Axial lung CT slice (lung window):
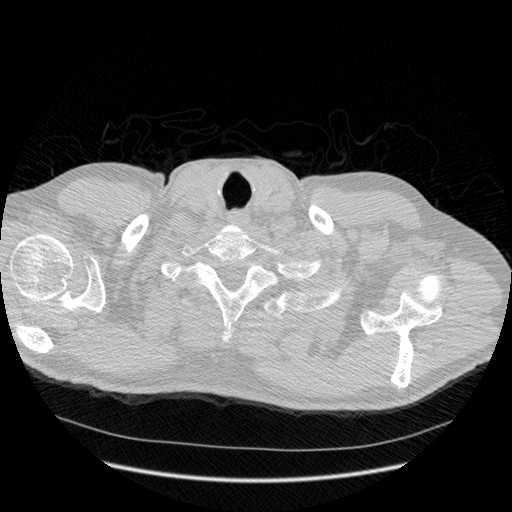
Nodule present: no